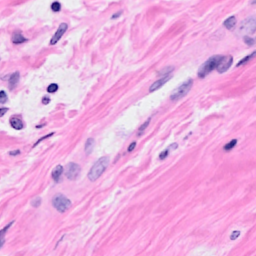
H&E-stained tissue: Breast